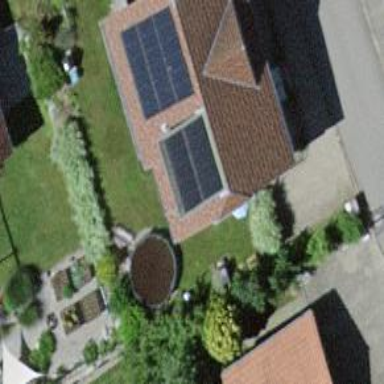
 consisting of solar photovoltaic panels."